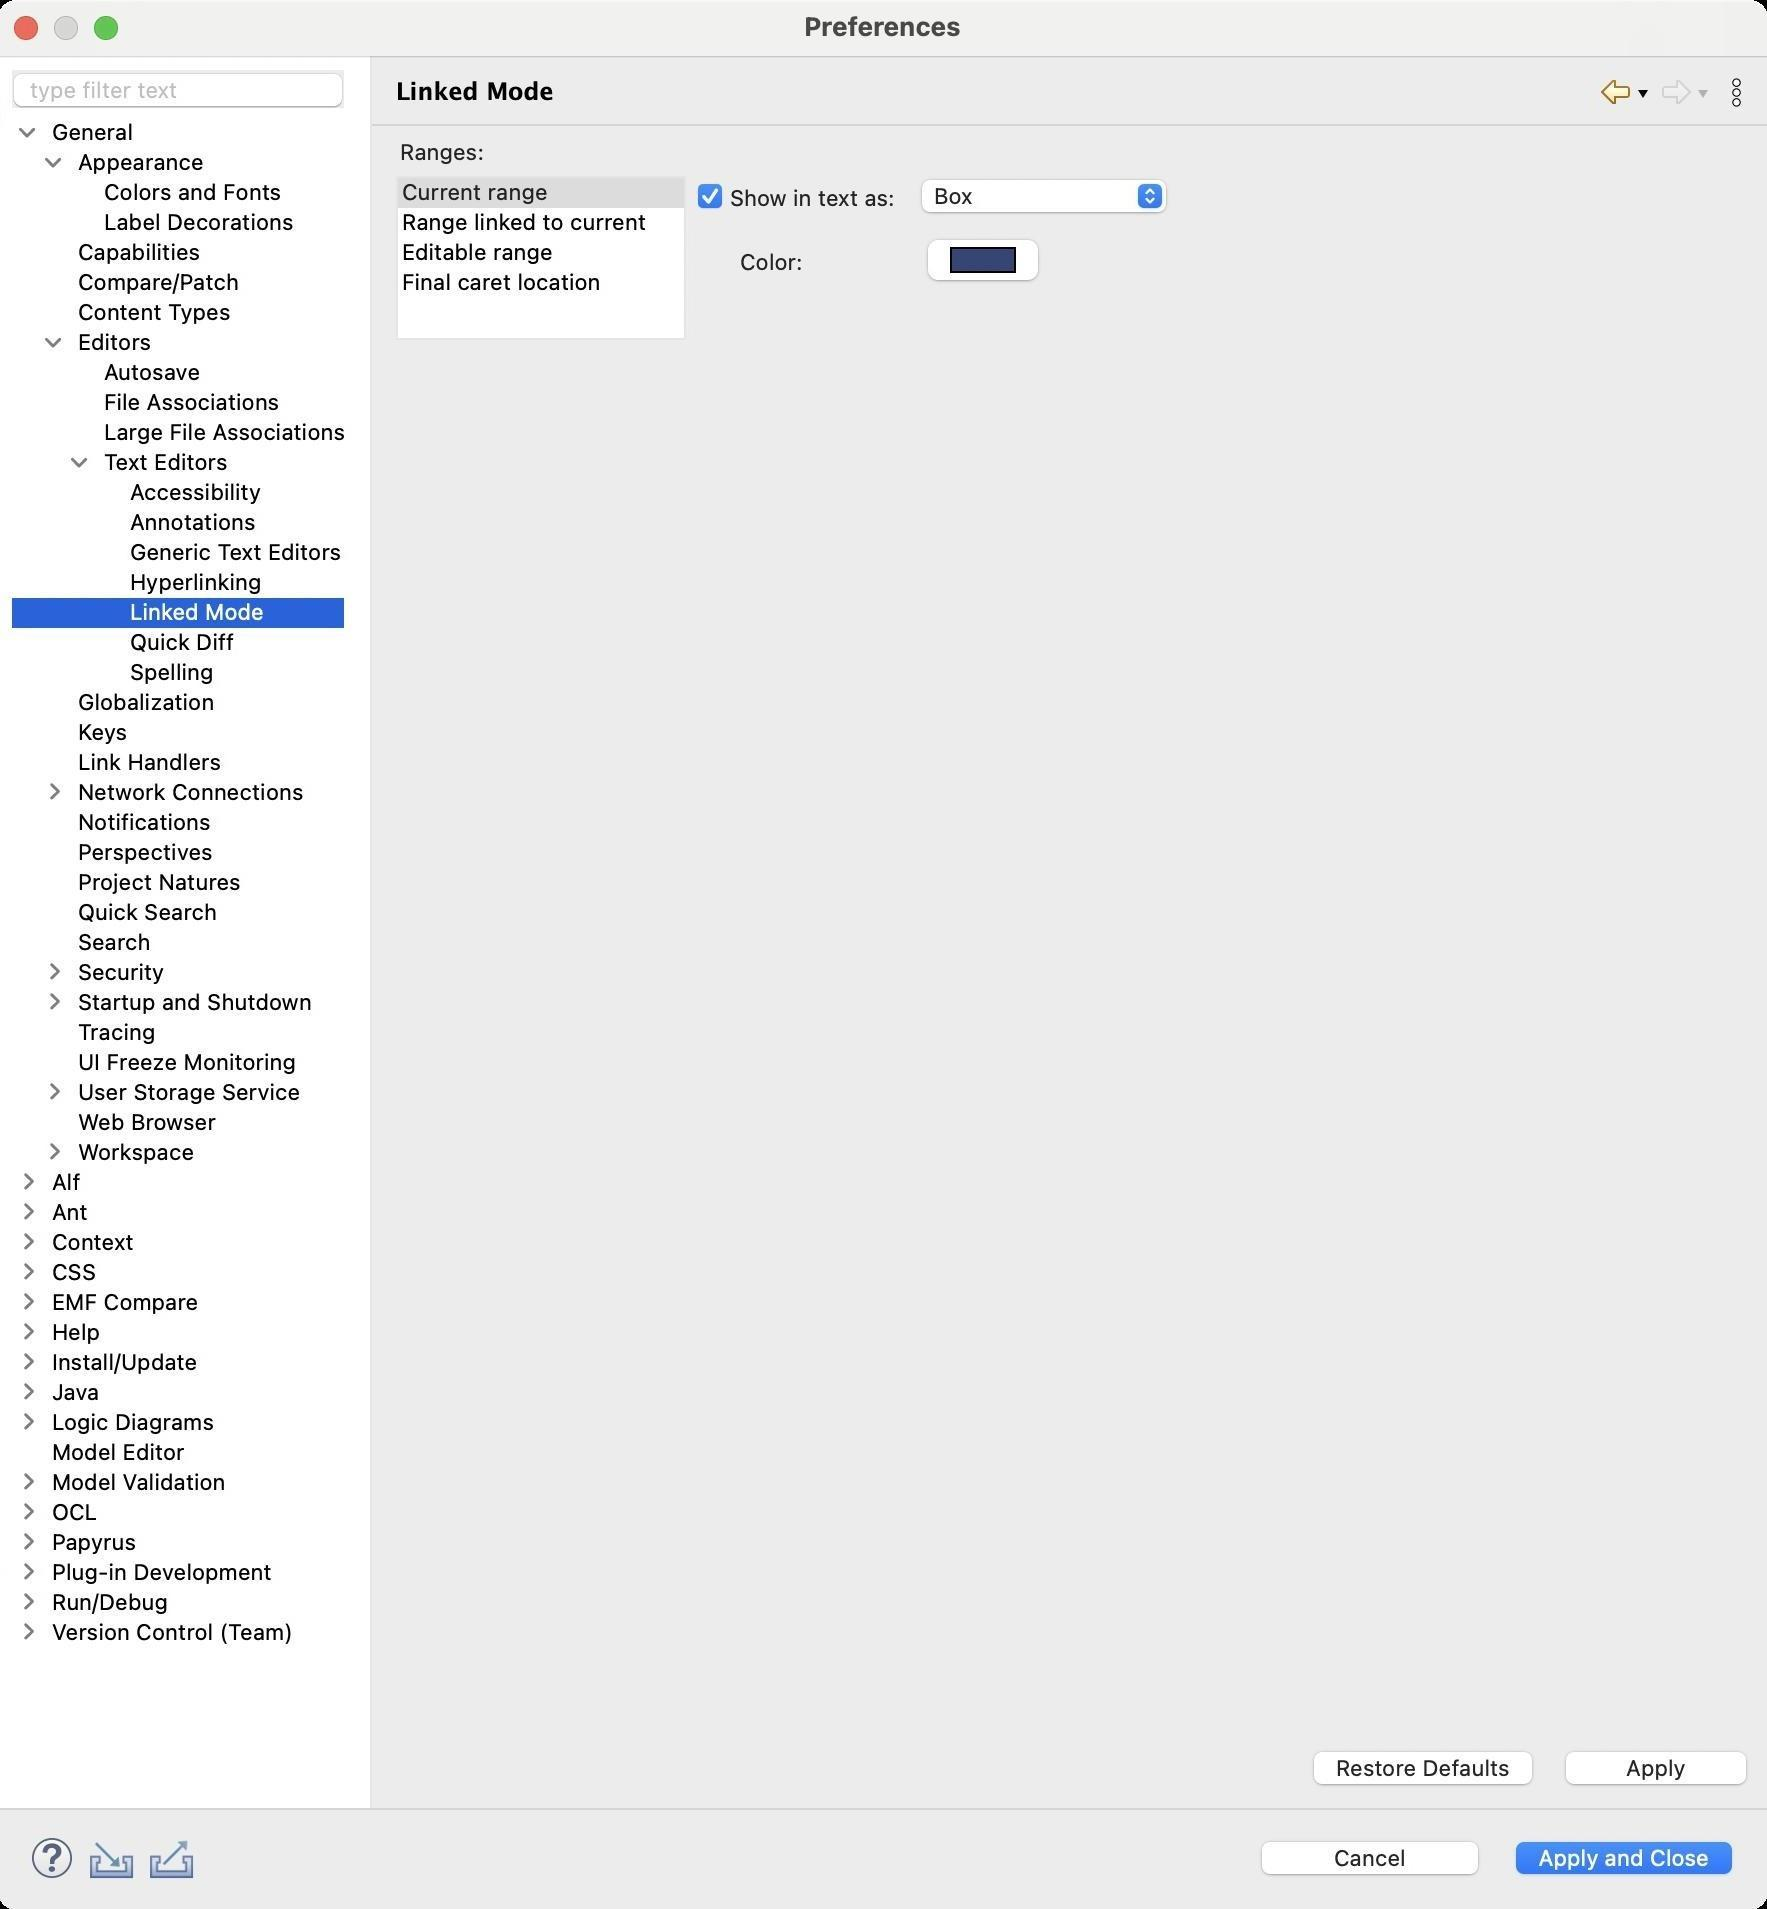
Accessibility tree:
{"name": "Preferences", "role": "AXWindow", "description": null, "role_description": "standard window", "value": null, "position": "480.00;95.00", "size": "885;955", "children": [{"name": "Apply_and_Close", "role": "AXButton", "description": null, "role_description": "button", "value": null, "position": "753.00;917.00", "size": "120;27", "children": []}, {"name": "Cancel", "role": "AXButton", "description": null, "role_description": "button", "value": null, "position": "626.00;917.00", "size": "120;27", "children": []}, {"name": null, "role": "AXToolbar", "description": null, "role_description": "toolbar", "value": null, "position": "12.00;915.00", "size": "90;30", "children": [{"name": "Help", "role": "AXCheckBox", "description": null, "role_description": "checkbox", "value": 0, "position": "12.00;915.00", "size": "30;30", "children": []}, {"name": "Import", "role": "AXButton", "description": null, "role_description": "button", "value": null, "position": "42.00;915.00", "size": "30;30", "children": []}, {"name": "Export", "role": "AXButton", "description": null, "role_description": "button", "value": null, "position": "72.00;915.00", "size": "30;30", "children": []}]}, {"name": null, "role": "AXScrollArea", "description": null, "role_description": "scroll area", "value": null, "position": "199.00;69.00", "size": "681;830", "children": [{"name": "Apply", "role": "AXButton", "description": null, "role_description": "button", "value": null, "position": "778.00;872.00", "size": "102;27", "children": []}, {"name": "Restore_Defaults", "role": "AXButton", "description": null, "role_description": "button", "value": null, "position": "652.00;872.00", "size": "121;27", "children": []}, {"name": "Color_Selector", "role": "AXButton", "description": null, "role_description": "button", "value": null, "position": "458.00;115.00", "size": "69;32", "children": []}, {"name": null, "role": "AXStaticText", "description": null, "role_description": "text", "value": "Color:", "position": "369.00;124.00", "size": "36;14", "children": []}, {"name": null, "role": "AXPopUpButton", "description": null, "role_description": "pop up button", "value": "Box", "position": "458.00;88.00", "size": "130;22", "children": []}, {"name": "Show_in_text_as:", "role": "AXCheckBox", "description": null, "role_description": "checkbox", "value": 1, "position": "349.00;91.00", "size": "104;16", "children": []}, {"name": null, "role": "AXScrollArea", "description": null, "role_description": "scroll area", "value": null, "position": "199.00;88.00", "size": "145;82", "children": [{"name": null, "role": "AXTable", "description": null, "role_description": "table", "value": null, "position": "200.00;89.00", "size": "143;80", "children": [{"name": null, "role": "AXRow", "description": null, "role_description": "table row", "value": null, "position": "200.00;89.00", "size": "143;15", "children": [{"name": null, "role": "AXStaticText", "description": null, "role_description": "text", "value": "Current range", "position": "200.00;89.00", "size": "127;14", "children": []}]}, {"name": null, "role": "AXRow", "description": null, "role_description": "table row", "value": null, "position": "200.00;104.00", "size": "143;15", "children": [{"name": null, "role": "AXStaticText", "description": null, "role_description": "text", "value": "Range linked to current", "position": "200.00;104.00", "size": "127;14", "children": []}]}, {"name": null, "role": "AXRow", "description": null, "role_description": "table row", "value": null, "position": "200.00;119.00", "size": "143;15", "children": [{"name": null, "role": "AXStaticText", "description": null, "role_description": "text", "value": "Editable range", "position": "200.00;119.00", "size": "127;14", "children": []}]}, {"name": null, "role": "AXRow", "description": null, "role_description": "table row", "value": null, "position": "200.00;134.00", "size": "143;15", "children": [{"name": null, "role": "AXStaticText", "description": null, "role_description": "text", "value": "Final caret location", "position": "200.00;134.00", "size": "127;14", "children": []}]}, {"name": null, "role": "AXColumn", "description": null, "role_description": "column", "value": null, "position": "200.00;89.00", "size": "128;80", "children": []}]}]}, {"name": null, "role": "AXStaticText", "description": null, "role_description": "text", "value": "Ranges:", "position": "199.00;69.00", "size": "681;14", "children": []}]}, {"name": null, "role": "AXToolbar", "description": "", "role_description": "toolbar", "value": null, "position": "798.00;35.00", "size": "82;22", "children": [{"name": "Back_to_Hyperlinking", "role": "AXMenuButton", "description": null, "role_description": "menu button", "value": null, "position": "798.00;35.00", "size": "22;22", "children": []}, {"name": "Forward", "role": "AXMenuButton", "description": null, "role_description": "menu button", "value": null, "position": "828.00;35.00", "size": "22;22", "children": []}, {"name": "Additional_Dialog_Actions", "role": "AXButton", "description": null, "role_description": "button", "value": null, "position": "858.00;35.00", "size": "22;22", "children": []}]}, {"name": null, "role": "AXStaticText", "description": "", "role_description": "text", "value": "Linked Mode", "position": "196.00;35.00", "size": "595;21", "children": []}, {"name": null, "role": "AXSplitter", "description": null, "role_description": "splitter", "value": 180, "position": "180.00;28.00", "size": "5;876", "children": []}, {"name": null, "role": "AXScrollArea", "description": null, "role_description": "scroll area", "value": null, "position": "7.00;59.00", "size": "166;845", "children": [{"name": null, "role": "AXOutline", "description": null, "role_description": "outline", "value": null, "position": "7.00;59.00", "size": "167;845", "children": [{"name": null, "role": "AXRow", "description": null, "role_description": "outline row", "value": null, "position": "7.00;59.00", "size": "167;15", "children": [{"name": null, "role": "AXGroup", "description": null, "role_description": "group", "value": null, "position": "7.00;59.00", "size": "167;15", "children": [{"name": null, "role": "AXDisclosureTriangle", "description": null, "role_description": "disclosure triangle", "value": 1, "position": "9.00;59.00", "size": "12;14", "children": []}, {"name": null, "role": "AXStaticText", "description": null, "role_description": "text", "value": "General", "position": "25.00;59.00", "size": "148;14", "children": []}]}]}, {"name": null, "role": "AXRow", "description": null, "role_description": "outline row", "value": null, "position": "7.00;74.00", "size": "167;15", "children": [{"name": null, "role": "AXGroup", "description": null, "role_description": "group", "value": null, "position": "7.00;74.00", "size": "167;15", "children": [{"name": null, "role": "AXDisclosureTriangle", "description": null, "role_description": "disclosure triangle", "value": 1, "position": "22.00;74.00", "size": "12;14", "children": []}, {"name": null, "role": "AXStaticText", "description": null, "role_description": "text", "value": "Appearance", "position": "38.00;74.00", "size": "135;14", "children": []}]}]}, {"name": null, "role": "AXRow", "description": null, "role_description": "outline row", "value": null, "position": "7.00;89.00", "size": "167;15", "children": [{"name": null, "role": "AXStaticText", "description": null, "role_description": "text", "value": "Colors and Fonts", "position": "51.00;89.00", "size": "122;14", "children": []}]}, {"name": null, "role": "AXRow", "description": null, "role_description": "outline row", "value": null, "position": "7.00;104.00", "size": "167;15", "children": [{"name": null, "role": "AXStaticText", "description": null, "role_description": "text", "value": "Label Decorations", "position": "51.00;104.00", "size": "122;14", "children": []}]}, {"name": null, "role": "AXRow", "description": null, "role_description": "outline row", "value": null, "position": "7.00;119.00", "size": "167;15", "children": [{"name": null, "role": "AXStaticText", "description": null, "role_description": "text", "value": "Capabilities", "position": "38.00;119.00", "size": "135;14", "children": []}]}, {"name": null, "role": "AXRow", "description": null, "role_description": "outline row", "value": null, "position": "7.00;134.00", "size": "167;15", "children": [{"name": null, "role": "AXStaticText", "description": null, "role_description": "text", "value": "Compare/Patch", "position": "38.00;134.00", "size": "135;14", "children": []}]}, {"name": null, "role": "AXRow", "description": null, "role_description": "outline row", "value": null, "position": "7.00;149.00", "size": "167;15", "children": [{"name": null, "role": "AXStaticText", "description": null, "role_description": "text", "value": "Content Types", "position": "38.00;149.00", "size": "135;14", "children": []}]}, {"name": null, "role": "AXRow", "description": null, "role_description": "outline row", "value": null, "position": "7.00;164.00", "size": "167;15", "children": [{"name": null, "role": "AXGroup", "description": null, "role_description": "group", "value": null, "position": "7.00;164.00", "size": "167;15", "children": [{"name": null, "role": "AXDisclosureTriangle", "description": null, "role_description": "disclosure triangle", "value": 1, "position": "22.00;164.00", "size": "12;14", "children": []}, {"name": null, "role": "AXStaticText", "description": null, "role_description": "text", "value": "Editors", "position": "38.00;164.00", "size": "135;14", "children": []}]}]}, {"name": null, "role": "AXRow", "description": null, "role_description": "outline row", "value": null, "position": "7.00;179.00", "size": "167;15", "children": [{"name": null, "role": "AXStaticText", "description": null, "role_description": "text", "value": "Autosave", "position": "51.00;179.00", "size": "122;14", "children": []}]}, {"name": null, "role": "AXRow", "description": null, "role_description": "outline row", "value": null, "position": "7.00;194.00", "size": "167;15", "children": [{"name": null, "role": "AXStaticText", "description": null, "role_description": "text", "value": "File Associations", "position": "51.00;194.00", "size": "122;14", "children": []}]}, {"name": null, "role": "AXRow", "description": null, "role_description": "outline row", "value": null, "position": "7.00;209.00", "size": "167;15", "children": [{"name": null, "role": "AXStaticText", "description": null, "role_description": "text", "value": "Large File Associations", "position": "51.00;209.00", "size": "122;14", "children": []}]}, {"name": null, "role": "AXRow", "description": null, "role_description": "outline row", "value": null, "position": "7.00;224.00", "size": "167;15", "children": [{"name": null, "role": "AXGroup", "description": null, "role_description": "group", "value": null, "position": "7.00;224.00", "size": "167;15", "children": [{"name": null, "role": "AXDisclosureTriangle", "description": null, "role_description": "disclosure triangle", "value": 1, "position": "35.00;224.00", "size": "12;14", "children": []}, {"name": null, "role": "AXStaticText", "description": null, "role_description": "text", "value": "Text Editors", "position": "51.00;224.00", "size": "122;14", "children": []}]}]}, {"name": null, "role": "AXRow", "description": null, "role_description": "outline row", "value": null, "position": "7.00;239.00", "size": "167;15", "children": [{"name": null, "role": "AXStaticText", "description": null, "role_description": "text", "value": "Accessibility", "position": "64.00;239.00", "size": "109;14", "children": []}]}, {"name": null, "role": "AXRow", "description": null, "role_description": "outline row", "value": null, "position": "7.00;254.00", "size": "167;15", "children": [{"name": null, "role": "AXStaticText", "description": null, "role_description": "text", "value": "Annotations", "position": "64.00;254.00", "size": "109;14", "children": []}]}, {"name": null, "role": "AXRow", "description": null, "role_description": "outline row", "value": null, "position": "7.00;269.00", "size": "167;15", "children": [{"name": null, "role": "AXStaticText", "description": null, "role_description": "text", "value": "Generic Text Editors", "position": "64.00;269.00", "size": "109;14", "children": []}]}, {"name": null, "role": "AXRow", "description": null, "role_description": "outline row", "value": null, "position": "7.00;284.00", "size": "167;15", "children": [{"name": null, "role": "AXStaticText", "description": null, "role_description": "text", "value": "Hyperlinking", "position": "64.00;284.00", "size": "109;14", "children": []}]}, {"name": null, "role": "AXRow", "description": null, "role_description": "outline row", "value": null, "position": "7.00;299.00", "size": "167;15", "children": [{"name": null, "role": "AXStaticText", "description": null, "role_description": "text", "value": "Linked Mode", "position": "64.00;299.00", "size": "109;14", "children": []}]}, {"name": null, "role": "AXRow", "description": null, "role_description": "outline row", "value": null, "position": "7.00;314.00", "size": "167;15", "children": [{"name": null, "role": "AXStaticText", "description": null, "role_description": "text", "value": "Quick Diff", "position": "64.00;314.00", "size": "109;14", "children": []}]}, {"name": null, "role": "AXRow", "description": null, "role_description": "outline row", "value": null, "position": "7.00;329.00", "size": "167;15", "children": [{"name": null, "role": "AXStaticText", "description": null, "role_description": "text", "value": "Spelling", "position": "64.00;329.00", "size": "109;14", "children": []}]}, {"name": null, "role": "AXRow", "description": null, "role_description": "outline row", "value": null, "position": "7.00;344.00", "size": "167;15", "children": [{"name": null, "role": "AXStaticText", "description": null, "role_description": "text", "value": "Globalization", "position": "38.00;344.00", "size": "135;14", "children": []}]}, {"name": null, "role": "AXRow", "description": null, "role_description": "outline row", "value": null, "position": "7.00;359.00", "size": "167;15", "children": [{"name": null, "role": "AXStaticText", "description": null, "role_description": "text", "value": "Keys", "position": "38.00;359.00", "size": "135;14", "children": []}]}, {"name": null, "role": "AXRow", "description": null, "role_description": "outline row", "value": null, "position": "7.00;374.00", "size": "167;15", "children": [{"name": null, "role": "AXStaticText", "description": null, "role_description": "text", "value": "Link Handlers", "position": "38.00;374.00", "size": "135;14", "children": []}]}, {"name": null, "role": "AXRow", "description": null, "role_description": "outline row", "value": null, "position": "7.00;389.00", "size": "167;15", "children": [{"name": null, "role": "AXGroup", "description": null, "role_description": "group", "value": null, "position": "7.00;389.00", "size": "167;15", "children": [{"name": null, "role": "AXDisclosureTriangle", "description": null, "role_description": "disclosure triangle", "value": 0, "position": "22.00;389.00", "size": "12;14", "children": []}, {"name": null, "role": "AXStaticText", "description": null, "role_description": "text", "value": "Network Connections", "position": "38.00;389.00", "size": "135;14", "children": []}]}]}, {"name": null, "role": "AXRow", "description": null, "role_description": "outline row", "value": null, "position": "7.00;404.00", "size": "167;15", "children": [{"name": null, "role": "AXStaticText", "description": null, "role_description": "text", "value": "Notifications", "position": "38.00;404.00", "size": "135;14", "children": []}]}, {"name": null, "role": "AXRow", "description": null, "role_description": "outline row", "value": null, "position": "7.00;419.00", "size": "167;15", "children": [{"name": null, "role": "AXStaticText", "description": null, "role_description": "text", "value": "Perspectives", "position": "38.00;419.00", "size": "135;14", "children": []}]}, {"name": null, "role": "AXRow", "description": null, "role_description": "outline row", "value": null, "position": "7.00;434.00", "size": "167;15", "children": [{"name": null, "role": "AXStaticText", "description": null, "role_description": "text", "value": "Project Natures", "position": "38.00;434.00", "size": "135;14", "children": []}]}, {"name": null, "role": "AXRow", "description": null, "role_description": "outline row", "value": null, "position": "7.00;449.00", "size": "167;15", "children": [{"name": null, "role": "AXStaticText", "description": null, "role_description": "text", "value": "Quick Search", "position": "38.00;449.00", "size": "135;14", "children": []}]}, {"name": null, "role": "AXRow", "description": null, "role_description": "outline row", "value": null, "position": "7.00;464.00", "size": "167;15", "children": [{"name": null, "role": "AXStaticText", "description": null, "role_description": "text", "value": "Search", "position": "38.00;464.00", "size": "135;14", "children": []}]}, {"name": null, "role": "AXRow", "description": null, "role_description": "outline row", "value": null, "position": "7.00;479.00", "size": "167;15", "children": [{"name": null, "role": "AXGroup", "description": null, "role_description": "group", "value": null, "position": "7.00;479.00", "size": "167;15", "children": [{"name": null, "role": "AXDisclosureTriangle", "description": null, "role_description": "disclosure triangle", "value": 0, "position": "22.00;479.00", "size": "12;14", "children": []}, {"name": null, "role": "AXStaticText", "description": null, "role_description": "text", "value": "Security", "position": "38.00;479.00", "size": "135;14", "children": []}]}]}, {"name": null, "role": "AXRow", "description": null, "role_description": "outline row", "value": null, "position": "7.00;494.00", "size": "167;15", "children": [{"name": null, "role": "AXGroup", "description": null, "role_description": "group", "value": null, "position": "7.00;494.00", "size": "167;15", "children": [{"name": null, "role": "AXDisclosureTriangle", "description": null, "role_description": "disclosure triangle", "value": 0, "position": "22.00;494.00", "size": "12;14", "children": []}, {"name": null, "role": "AXStaticText", "description": null, "role_description": "text", "value": "Startup and Shutdown", "position": "38.00;494.00", "size": "135;14", "children": []}]}]}, {"name": null, "role": "AXRow", "description": null, "role_description": "outline row", "value": null, "position": "7.00;509.00", "size": "167;15", "children": [{"name": null, "role": "AXStaticText", "description": null, "role_description": "text", "value": "Tracing", "position": "38.00;509.00", "size": "135;14", "children": []}]}, {"name": null, "role": "AXRow", "description": null, "role_description": "outline row", "value": null, "position": "7.00;524.00", "size": "167;15", "children": [{"name": null, "role": "AXStaticText", "description": null, "role_description": "text", "value": "UI Freeze Monitoring", "position": "38.00;524.00", "size": "135;14", "children": []}]}, {"name": null, "role": "AXRow", "description": null, "role_description": "outline row", "value": null, "position": "7.00;539.00", "size": "167;15", "children": [{"name": null, "role": "AXGroup", "description": null, "role_description": "group", "value": null, "position": "7.00;539.00", "size": "167;15", "children": [{"name": null, "role": "AXDisclosureTriangle", "description": null, "role_description": "disclosure triangle", "value": 0, "position": "22.00;539.00", "size": "12;14", "children": []}, {"name": null, "role": "AXStaticText", "description": null, "role_description": "text", "value": "User Storage Service", "position": "38.00;539.00", "size": "135;14", "children": []}]}]}, {"name": null, "role": "AXRow", "description": null, "role_description": "outline row", "value": null, "position": "7.00;554.00", "size": "167;15", "children": [{"name": null, "role": "AXStaticText", "description": null, "role_description": "text", "value": "Web Browser", "position": "38.00;554.00", "size": "135;14", "children": []}]}, {"name": null, "role": "AXRow", "description": null, "role_description": "outline row", "value": null, "position": "7.00;569.00", "size": "167;15", "children": [{"name": null, "role": "AXGroup", "description": null, "role_description": "group", "value": null, "position": "7.00;569.00", "size": "167;15", "children": [{"name": null, "role": "AXDisclosureTriangle", "description": null, "role_description": "disclosure triangle", "value": 0, "position": "22.00;569.00", "size": "12;14", "children": []}, {"name": null, "role": "AXStaticText", "description": null, "role_description": "text", "value": "Workspace", "position": "38.00;569.00", "size": "135;14", "children": []}]}]}, {"name": null, "role": "AXRow", "description": null, "role_description": "outline row", "value": null, "position": "7.00;584.00", "size": "167;15", "children": [{"name": null, "role": "AXGroup", "description": null, "role_description": "group", "value": null, "position": "7.00;584.00", "size": "167;15", "children": [{"name": null, "role": "AXDisclosureTriangle", "description": null, "role_description": "disclosure triangle", "value": 0, "position": "9.00;584.00", "size": "12;14", "children": []}, {"name": null, "role": "AXStaticText", "description": null, "role_description": "text", "value": "Alf", "position": "25.00;584.00", "size": "148;14", "children": []}]}]}, {"name": null, "role": "AXRow", "description": null, "role_description": "outline row", "value": null, "position": "7.00;599.00", "size": "167;15", "children": [{"name": null, "role": "AXGroup", "description": null, "role_description": "group", "value": null, "position": "7.00;599.00", "size": "167;15", "children": [{"name": null, "role": "AXDisclosureTriangle", "description": null, "role_description": "disclosure triangle", "value": 0, "position": "9.00;599.00", "size": "12;14", "children": []}, {"name": null, "role": "AXStaticText", "description": null, "role_description": "text", "value": "Ant", "position": "25.00;599.00", "size": "148;14", "children": []}]}]}, {"name": null, "role": "AXRow", "description": null, "role_description": "outline row", "value": null, "position": "7.00;614.00", "size": "167;15", "children": [{"name": null, "role": "AXGroup", "description": null, "role_description": "group", "value": null, "position": "7.00;614.00", "size": "167;15", "children": [{"name": null, "role": "AXDisclosureTriangle", "description": null, "role_description": "disclosure triangle", "value": 0, "position": "9.00;614.00", "size": "12;14", "children": []}, {"name": null, "role": "AXStaticText", "description": null, "role_description": "text", "value": "Context", "position": "25.00;614.00", "size": "148;14", "children": []}]}]}, {"name": null, "role": "AXRow", "description": null, "role_description": "outline row", "value": null, "position": "7.00;629.00", "size": "167;15", "children": [{"name": null, "role": "AXGroup", "description": null, "role_description": "group", "value": null, "position": "7.00;629.00", "size": "167;15", "children": [{"name": null, "role": "AXDisclosureTriangle", "description": null, "role_description": "disclosure triangle", "value": 0, "position": "9.00;629.00", "size": "12;14", "children": []}, {"name": null, "role": "AXStaticText", "description": null, "role_description": "text", "value": "CSS", "position": "25.00;629.00", "size": "148;14", "children": []}]}]}, {"name": null, "role": "AXRow", "description": null, "role_description": "outline row", "value": null, "position": "7.00;644.00", "size": "167;15", "children": [{"name": null, "role": "AXGroup", "description": null, "role_description": "group", "value": null, "position": "7.00;644.00", "size": "167;15", "children": [{"name": null, "role": "AXDisclosureTriangle", "description": null, "role_description": "disclosure triangle", "value": 0, "position": "9.00;644.00", "size": "12;14", "children": []}, {"name": null, "role": "AXStaticText", "description": null, "role_description": "text", "value": "EMF Compare", "position": "25.00;644.00", "size": "148;14", "children": []}]}]}, {"name": null, "role": "AXRow", "description": null, "role_description": "outline row", "value": null, "position": "7.00;659.00", "size": "167;15", "children": [{"name": null, "role": "AXGroup", "description": null, "role_description": "group", "value": null, "position": "7.00;659.00", "size": "167;15", "children": [{"name": null, "role": "AXDisclosureTriangle", "description": null, "role_description": "disclosure triangle", "value": 0, "position": "9.00;659.00", "size": "12;14", "children": []}, {"name": null, "role": "AXStaticText", "description": null, "role_description": "text", "value": "Help", "position": "25.00;659.00", "size": "148;14", "children": []}]}]}, {"name": null, "role": "AXRow", "description": null, "role_description": "outline row", "value": null, "position": "7.00;674.00", "size": "167;15", "children": [{"name": null, "role": "AXGroup", "description": null, "role_description": "group", "value": null, "position": "7.00;674.00", "size": "167;15", "children": [{"name": null, "role": "AXDisclosureTriangle", "description": null, "role_description": "disclosure triangle", "value": 0, "position": "9.00;674.00", "size": "12;14", "children": []}, {"name": null, "role": "AXStaticText", "description": null, "role_description": "text", "value": "Install/Update", "position": "25.00;674.00", "size": "148;14", "children": []}]}]}, {"name": null, "role": "AXRow", "description": null, "role_description": "outline row", "value": null, "position": "7.00;689.00", "size": "167;15", "children": [{"name": null, "role": "AXGroup", "description": null, "role_description": "group", "value": null, "position": "7.00;689.00", "size": "167;15", "children": [{"name": null, "role": "AXDisclosureTriangle", "description": null, "role_description": "disclosure triangle", "value": 0, "position": "9.00;689.00", "size": "12;14", "children": []}, {"name": null, "role": "AXStaticText", "description": null, "role_description": "text", "value": "Java", "position": "25.00;689.00", "size": "148;14", "children": []}]}]}, {"name": null, "role": "AXRow", "description": null, "role_description": "outline row", "value": null, "position": "7.00;704.00", "size": "167;15", "children": [{"name": null, "role": "AXGroup", "description": null, "role_description": "group", "value": null, "position": "7.00;704.00", "size": "167;15", "children": [{"name": null, "role": "AXDisclosureTriangle", "description": null, "role_description": "disclosure triangle", "value": 0, "position": "9.00;704.00", "size": "12;14", "children": []}, {"name": null, "role": "AXStaticText", "description": null, "role_description": "text", "value": "Logic Diagrams", "position": "25.00;704.00", "size": "148;14", "children": []}]}]}, {"name": null, "role": "AXRow", "description": null, "role_description": "outline row", "value": null, "position": "7.00;719.00", "size": "167;15", "children": [{"name": null, "role": "AXStaticText", "description": null, "role_description": "text", "value": "Model Editor", "position": "25.00;719.00", "size": "148;14", "children": []}]}, {"name": null, "role": "AXRow", "description": null, "role_description": "outline row", "value": null, "position": "7.00;734.00", "size": "167;15", "children": [{"name": null, "role": "AXGroup", "description": null, "role_description": "group", "value": null, "position": "7.00;734.00", "size": "167;15", "children": [{"name": null, "role": "AXDisclosureTriangle", "description": null, "role_description": "disclosure triangle", "value": 0, "position": "9.00;734.00", "size": "12;14", "children": []}, {"name": null, "role": "AXStaticText", "description": null, "role_description": "text", "value": "Model Validation", "position": "25.00;734.00", "size": "148;14", "children": []}]}]}, {"name": null, "role": "AXRow", "description": null, "role_description": "outline row", "value": null, "position": "7.00;749.00", "size": "167;15", "children": [{"name": null, "role": "AXGroup", "description": null, "role_description": "group", "value": null, "position": "7.00;749.00", "size": "167;15", "children": [{"name": null, "role": "AXDisclosureTriangle", "description": null, "role_description": "disclosure triangle", "value": 0, "position": "9.00;749.00", "size": "12;14", "children": []}, {"name": null, "role": "AXStaticText", "description": null, "role_description": "text", "value": "OCL", "position": "25.00;749.00", "size": "148;14", "children": []}]}]}, {"name": null, "role": "AXRow", "description": null, "role_description": "outline row", "value": null, "position": "7.00;764.00", "size": "167;15", "children": [{"name": null, "role": "AXGroup", "description": null, "role_description": "group", "value": null, "position": "7.00;764.00", "size": "167;15", "children": [{"name": null, "role": "AXDisclosureTriangle", "description": null, "role_description": "disclosure triangle", "value": 0, "position": "9.00;764.00", "size": "12;14", "children": []}, {"name": null, "role": "AXStaticText", "description": null, "role_description": "text", "value": "Papyrus", "position": "25.00;764.00", "size": "148;14", "children": []}]}]}, {"name": null, "role": "AXRow", "description": null, "role_description": "outline row", "value": null, "position": "7.00;779.00", "size": "167;15", "children": [{"name": null, "role": "AXGroup", "description": null, "role_description": "group", "value": null, "position": "7.00;779.00", "size": "167;15", "children": [{"name": null, "role": "AXDisclosureTriangle", "description": null, "role_description": "disclosure triangle", "value": 0, "position": "9.00;779.00", "size": "12;14", "children": []}, {"name": null, "role": "AXStaticText", "description": null, "role_description": "text", "value": "Plug-in Development", "position": "25.00;779.00", "size": "148;14", "children": []}]}]}, {"name": null, "role": "AXRow", "description": null, "role_description": "outline row", "value": null, "position": "7.00;794.00", "size": "167;15", "children": [{"name": null, "role": "AXGroup", "description": null, "role_description": "group", "value": null, "position": "7.00;794.00", "size": "167;15", "children": [{"name": null, "role": "AXDisclosureTriangle", "description": null, "role_description": "disclosure triangle", "value": 0, "position": "9.00;794.00", "size": "12;14", "children": []}, {"name": null, "role": "AXStaticText", "description": null, "role_description": "text", "value": "Run/Debug", "position": "25.00;794.00", "size": "148;14", "children": []}]}]}, {"name": null, "role": "AXRow", "description": null, "role_description": "outline row", "value": null, "position": "7.00;809.00", "size": "167;15", "children": [{"name": null, "role": "AXGroup", "description": null, "role_description": "group", "value": null, "position": "7.00;809.00", "size": "167;15", "children": [{"name": null, "role": "AXDisclosureTriangle", "description": null, "role_description": "disclosure triangle", "value": 0, "position": "9.00;809.00", "size": "12;14", "children": []}, {"name": null, "role": "AXStaticText", "description": null, "role_description": "text", "value": "Version Control (Team)", "position": "25.00;809.00", "size": "148;14", "children": []}]}]}, {"name": null, "role": "AXColumn", "description": null, "role_description": "column", "value": null, "position": "7.00;59.00", "size": "167;845", "children": []}]}, {"name": null, "role": "AXScrollBar", "description": null, "role_description": "scroll bar", "value": 0.0, "position": "7.00;888.00", "size": "166;16", "children": [{"name": null, "role": "AXValueIndicator", "description": null, "role_description": "value indicator", "value": 0.0, "position": "8.00;892.00", "size": "163;12", "children": []}, {"name": null, "role": "AXButton", "description": null, "role_description": "increment arrow button", "value": null, "position": "7.00;888.00", "size": "0;0", "children": []}, {"name": null, "role": "AXButton", "description": null, "role_description": "decrement arrow button", "value": null, "position": "7.00;888.00", "size": "0;0", "children": []}, {"name": null, "role": "AXButton", "description": null, "role_description": "increment page button", "value": null, "position": "171.50;892.00", "size": "2;12", "children": []}, {"name": null, "role": "AXButton", "description": null, "role_description": "decrement page button", "value": null, "position": "7.00;892.00", "size": "1;12", "children": []}]}]}, {"name": "type_filter_text", "role": "AXTextField", "description": null, "role_description": "search text field", "value": "", "position": "7.00;35.00", "size": "166;19", "children": []}, {"name": null, "role": "AXButton", "description": null, "role_description": "close button", "value": null, "position": "7.00;6.00", "size": "14;16", "children": []}, {"name": null, "role": "AXButton", "description": null, "role_description": "zoom button", "value": null, "position": "47.00;6.00", "size": "14;16", "children": [{"name": null, "role": "AXGroup", "description": null, "role_description": "group", "value": null, "position": "47.00;6.00", "size": "14;16", "children": [{"name": null, "role": "AXGroup", "description": null, "role_description": "group", "value": null, "position": "47.00;6.00", "size": "14;16", "children": []}]}]}, {"name": null, "role": "AXButton", "description": null, "role_description": "minimize button", "value": null, "position": "27.00;6.00", "size": "14;16", "children": []}, {"name": null, "role": "AXStaticText", "description": null, "role_description": "text", "value": "Preferences", "position": "401.00;5.00", "size": "83;16", "children": []}]}